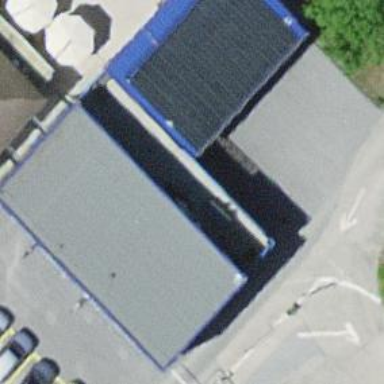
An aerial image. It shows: Retail building.